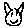
Label: cat